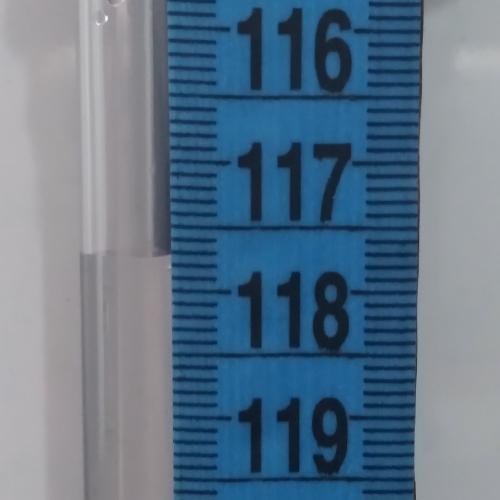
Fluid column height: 117.7 cm